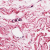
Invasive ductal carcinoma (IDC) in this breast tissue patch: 0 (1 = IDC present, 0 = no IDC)